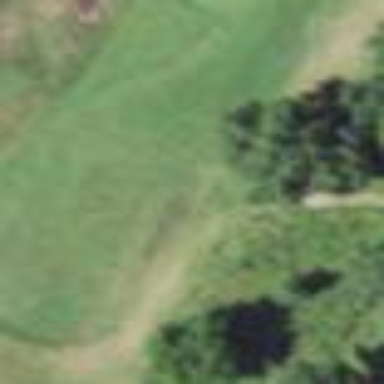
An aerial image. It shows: Grassy area designated as golf fairway.